Question: I am creating a colorbar for my figure like this:
'''
def fmt(x, pos):
a='{:10.1f}'.format(x)
return a
fig.colorbar(CS, ax=ax,shrink=0.35,label=r'Electric Field/(V/$\mathrm{\AA}$)',format=ticker.FuncFormatter(fmt))
'''
Creating the colorbar without the format command works just fine. However, I would like to control the number of decimal points in the colorbar labels. Adding the format command seems to not work in combination with shrink, since the labels are now shifted from the colorbar:

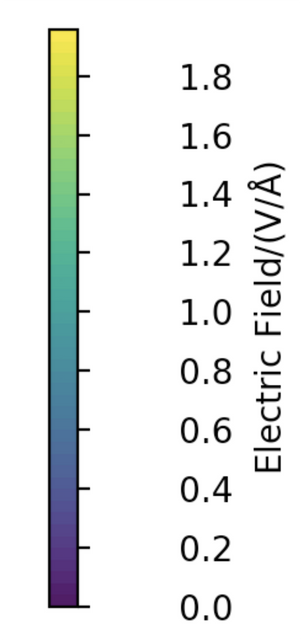
Answer: You are shifting the labels away from the colorbar yourself. So if you don't want that don't do it.
I.e. Using ''{:10.1f}'.format(1)' you tell the formatter to use 10 places before the decimal separator. You may leave out the 10 to get it to only use as many places as it needs,
'''
'{:.1f}'.format(1)
'''